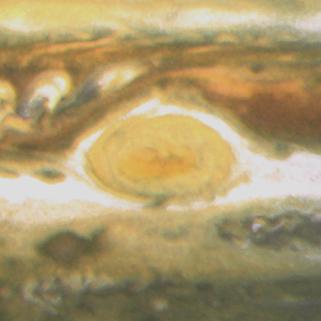
Hubble Views Ancient Storm in the Atmosphere of Jupiter - June, 1999 Jupiter, Hubble Space Telescope